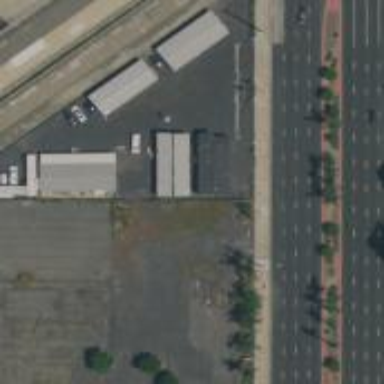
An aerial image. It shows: Car rental facility.